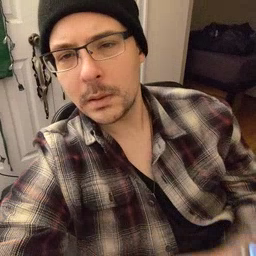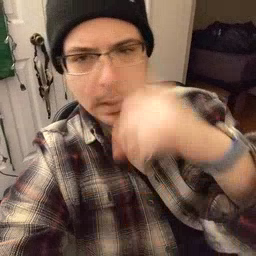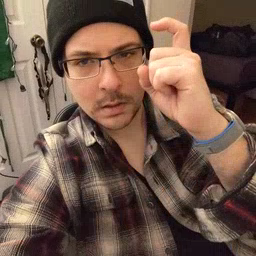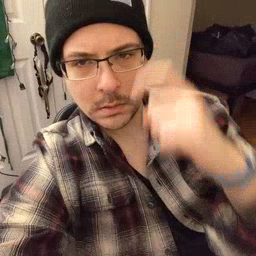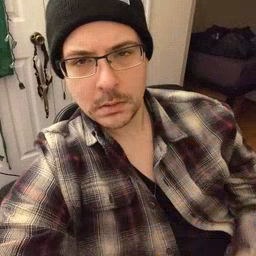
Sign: because